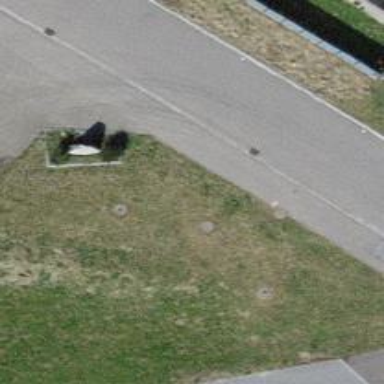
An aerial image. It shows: Memorial site with historic significance.